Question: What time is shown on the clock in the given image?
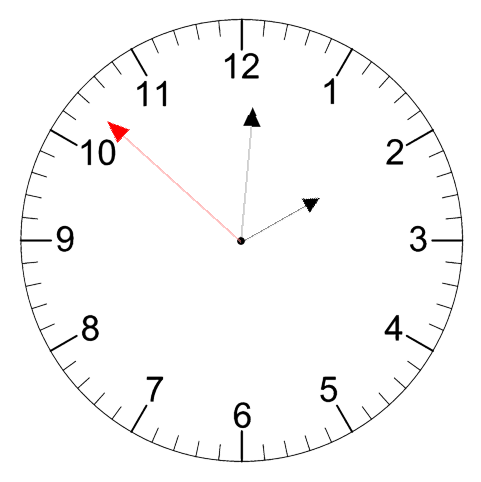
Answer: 02:00:52